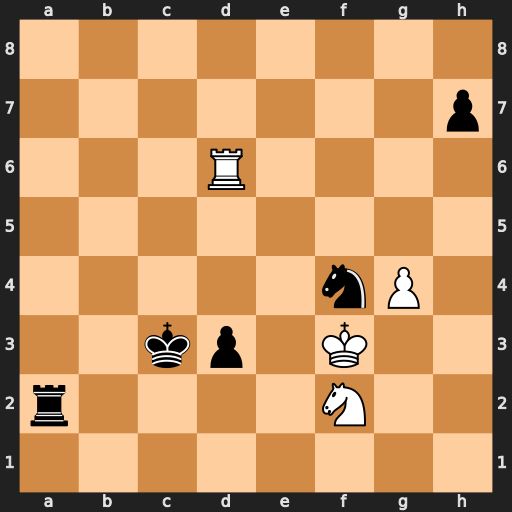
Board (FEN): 8/7p/3R4/8/5nP1/2kp1K2/r4N2/8
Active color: w
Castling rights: -
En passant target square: -
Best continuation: Ne4+ Kc4 Kxf4